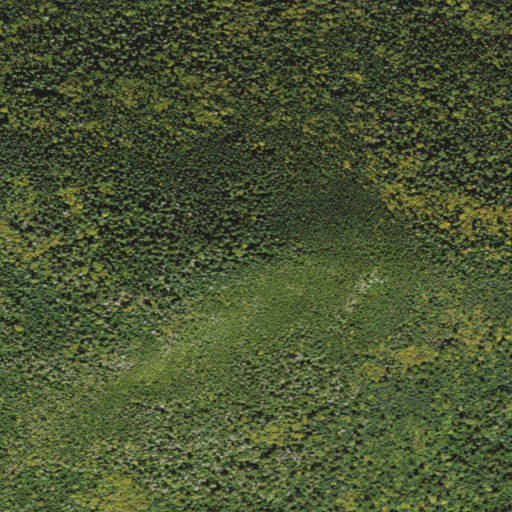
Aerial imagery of mountain in New Hampshire named Mount Hitchcock containing evergreen forest and mixed forest